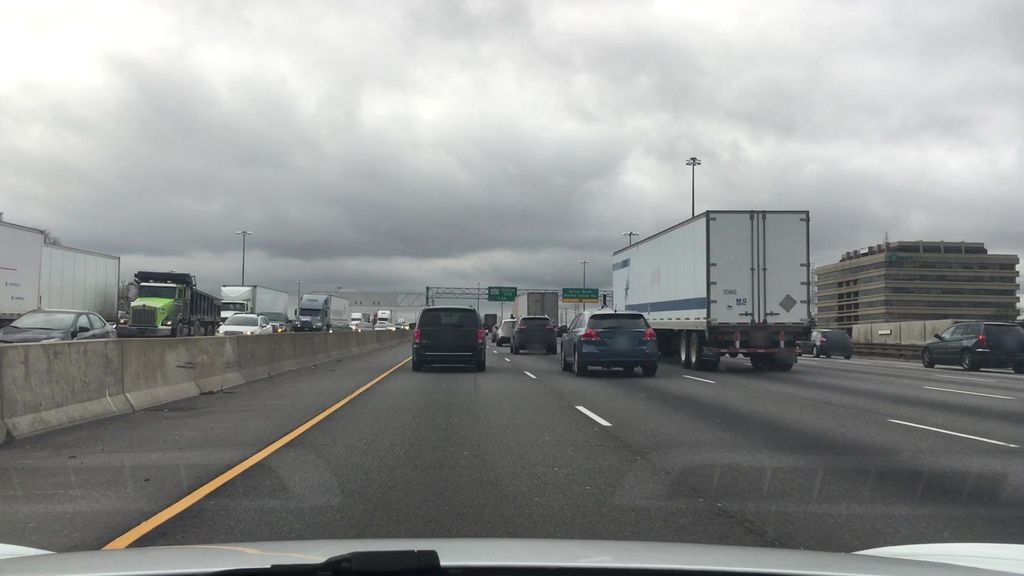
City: toronto